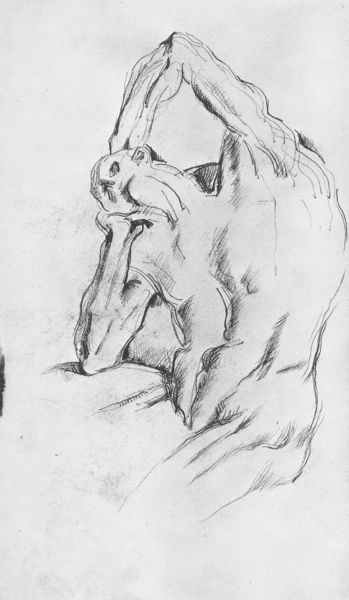
Titel: nach l’Écorché (Skizzenbuch A.I.C. S. 23 v)
Künstler: Paul Cézanne
Institution: Chicago, The Art Institute
Schlagwörter: akt, kopf, mann, nackt, grob, bewegung, ellbogen, ohr, schwarz, skizze, tisch, zeichnung, arm, arme, augen, gesicht, mensch, hals, hände, portrait, figur, sitzend, fassen, papier, muskeln, bauch, bauchnabel, oberkörper, geneigt, schwarz-weiß, schraffur, greifen, höhlen, bleistift, verzweiflung, kaputt, beugen, muskel, schmerz, achsel, verdreht, gestreckt, strecken, muskulatur, rumpf, anfassen, verrenkt, recken, gedehnt, kopfweh, keneigt, thorax